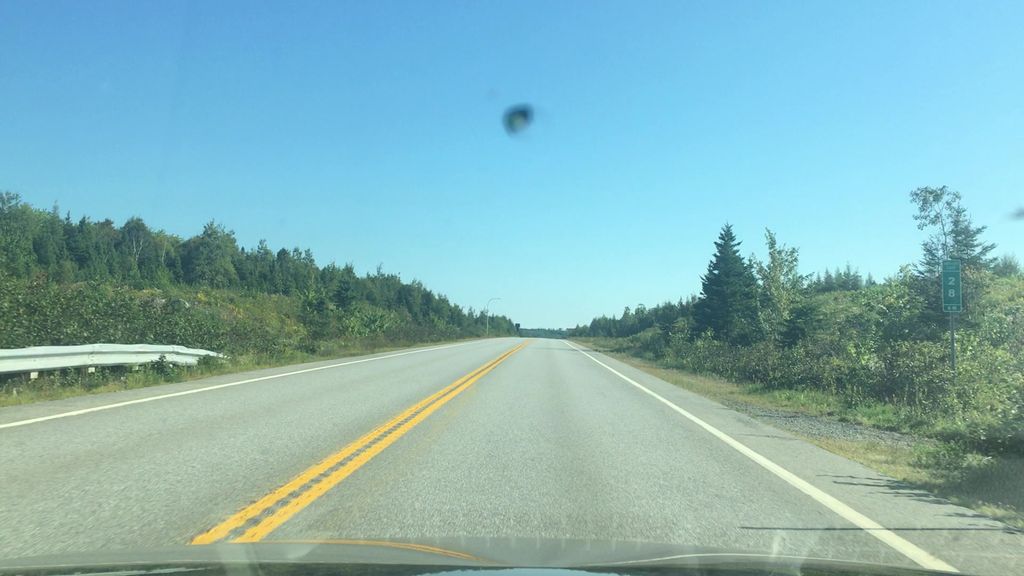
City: halifax